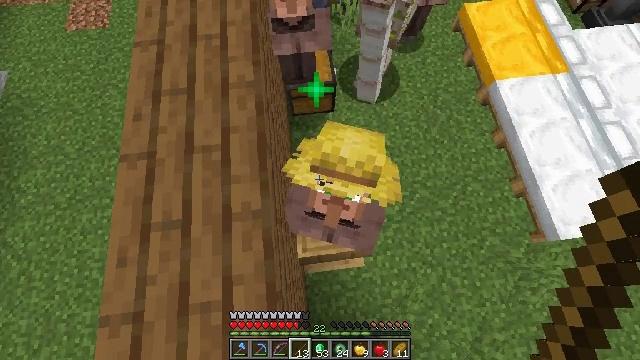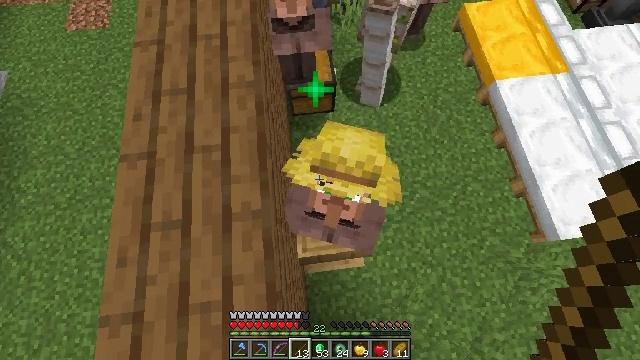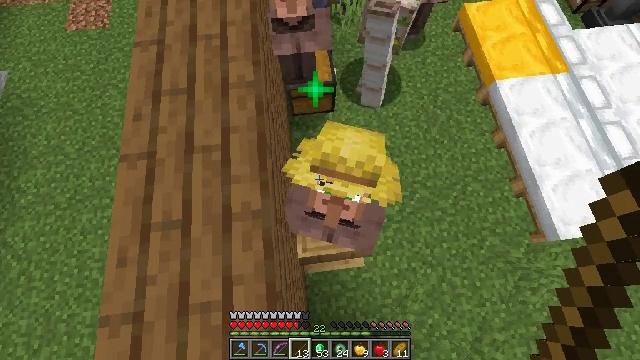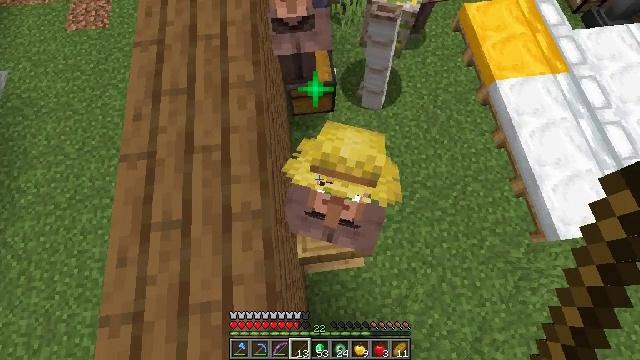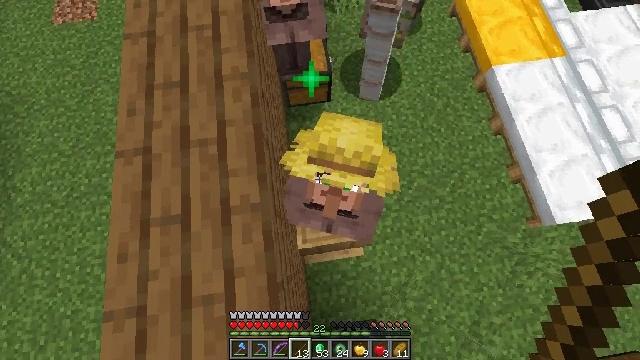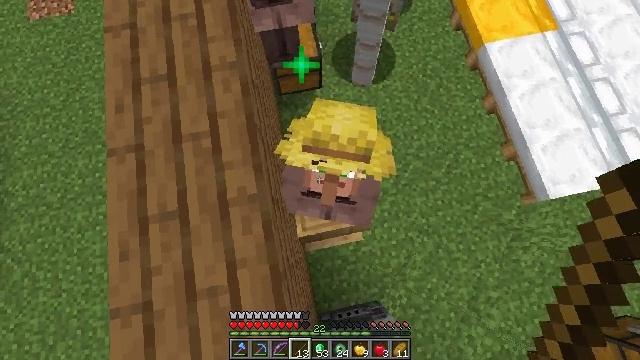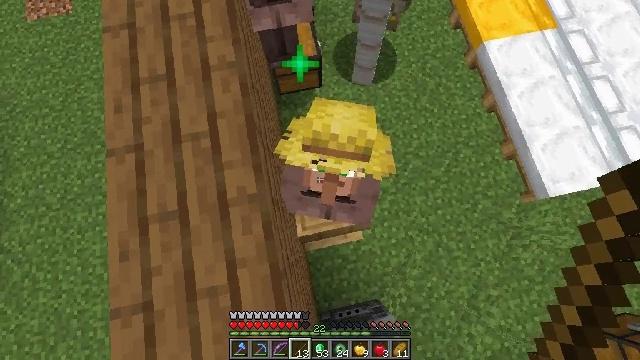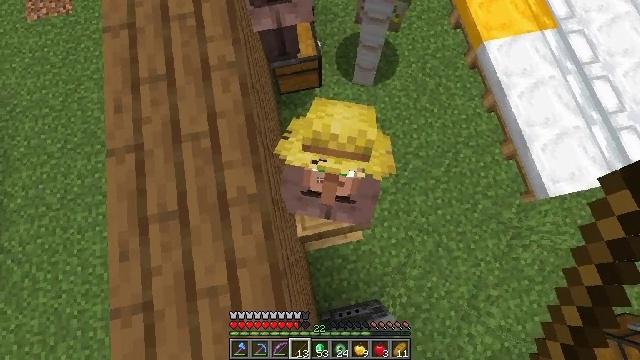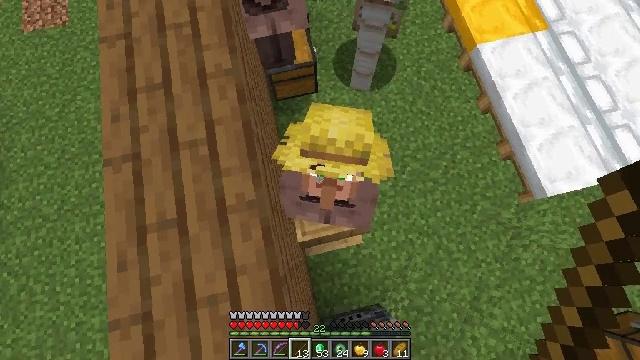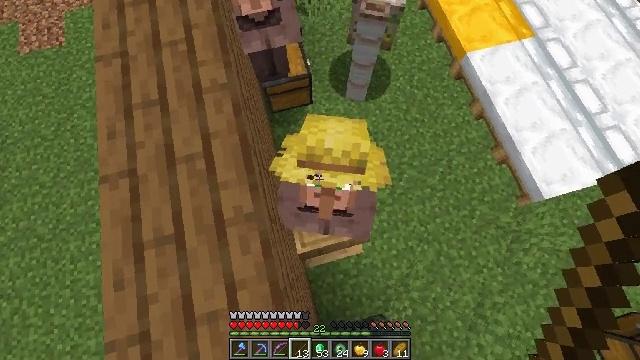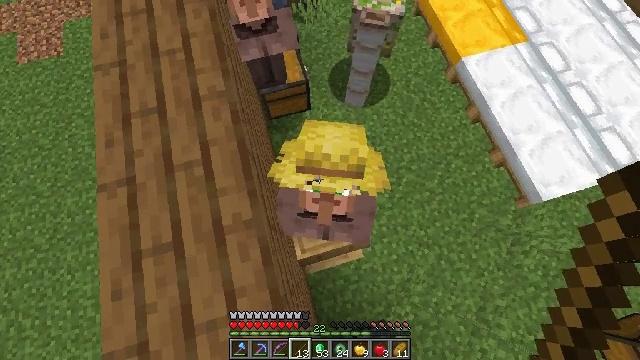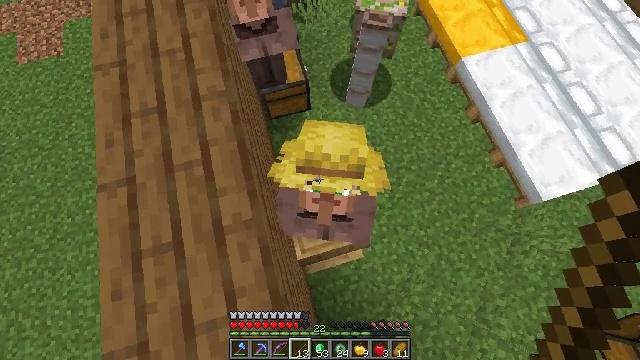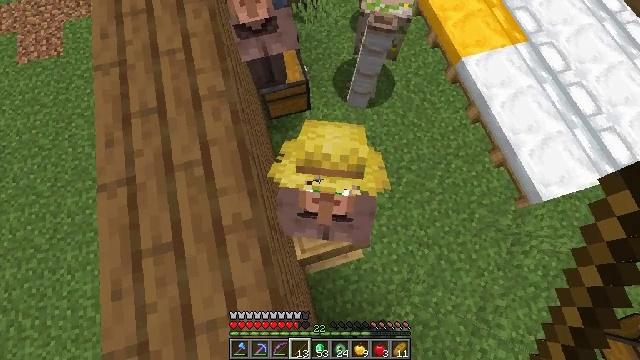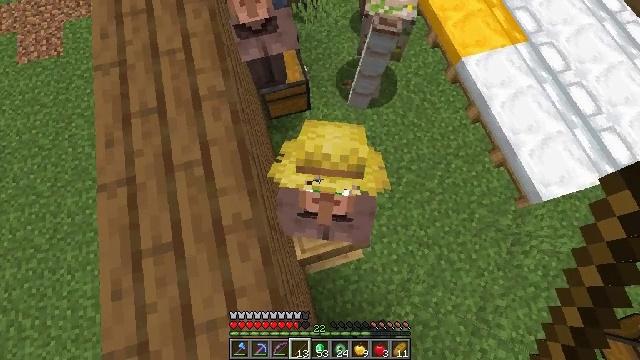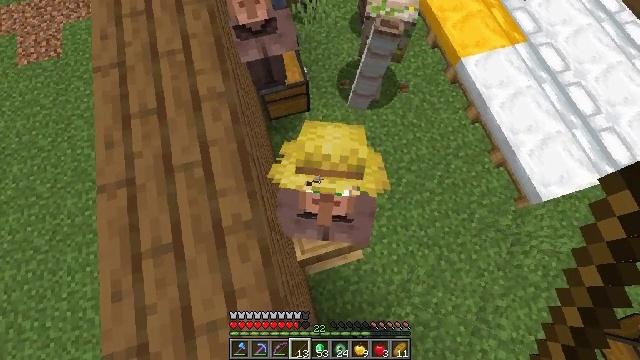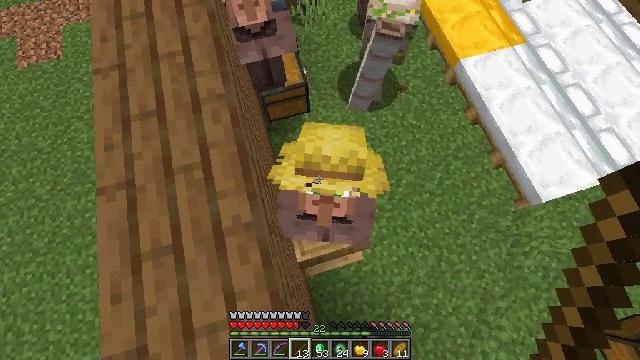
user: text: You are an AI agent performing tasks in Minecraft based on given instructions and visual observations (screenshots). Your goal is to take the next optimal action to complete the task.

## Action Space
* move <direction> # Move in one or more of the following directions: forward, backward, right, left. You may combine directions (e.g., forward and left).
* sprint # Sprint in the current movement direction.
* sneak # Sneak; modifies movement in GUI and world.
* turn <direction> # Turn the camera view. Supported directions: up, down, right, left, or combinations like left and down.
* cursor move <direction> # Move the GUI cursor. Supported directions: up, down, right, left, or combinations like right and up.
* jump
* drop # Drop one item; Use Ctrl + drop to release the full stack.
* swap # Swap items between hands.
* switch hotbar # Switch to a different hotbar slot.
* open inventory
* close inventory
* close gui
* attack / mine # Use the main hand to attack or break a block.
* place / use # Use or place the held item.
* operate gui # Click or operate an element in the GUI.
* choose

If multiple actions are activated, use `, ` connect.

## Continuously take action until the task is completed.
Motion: motion action
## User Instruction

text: Utilize the crafting table to craft a cake.
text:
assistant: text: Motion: no_op
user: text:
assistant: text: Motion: no_op
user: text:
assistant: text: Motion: no_op
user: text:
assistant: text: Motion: turn right and down
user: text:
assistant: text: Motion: turn right and down
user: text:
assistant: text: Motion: no_op
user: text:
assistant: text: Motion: no_op
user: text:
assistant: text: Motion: turn right and up
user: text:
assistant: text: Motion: turn right and up
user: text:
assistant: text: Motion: turn up
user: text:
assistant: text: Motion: no_op
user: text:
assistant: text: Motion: no_op
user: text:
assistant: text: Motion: no_op
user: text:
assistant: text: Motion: no_op
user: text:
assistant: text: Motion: no_op
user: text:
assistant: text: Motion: no_op
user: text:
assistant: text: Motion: no_op
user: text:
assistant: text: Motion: no_op
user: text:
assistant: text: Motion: no_op
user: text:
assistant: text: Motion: no_op
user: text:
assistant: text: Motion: no_op
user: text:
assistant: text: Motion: use / place
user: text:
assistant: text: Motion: use / place
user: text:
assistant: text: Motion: use / place
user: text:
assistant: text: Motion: use / place
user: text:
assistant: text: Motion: no_op
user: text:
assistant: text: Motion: open gui
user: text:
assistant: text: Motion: no_op
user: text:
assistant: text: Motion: no_op
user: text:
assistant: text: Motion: no_op